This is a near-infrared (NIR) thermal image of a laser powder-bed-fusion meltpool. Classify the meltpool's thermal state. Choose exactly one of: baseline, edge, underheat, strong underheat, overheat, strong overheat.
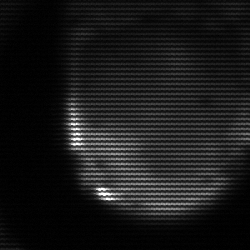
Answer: edge